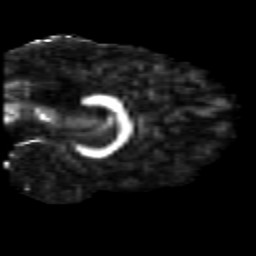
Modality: FA
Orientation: sagittal
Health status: healthy
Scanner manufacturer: siemens
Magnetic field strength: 3 T
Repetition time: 10 s
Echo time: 0.092 s